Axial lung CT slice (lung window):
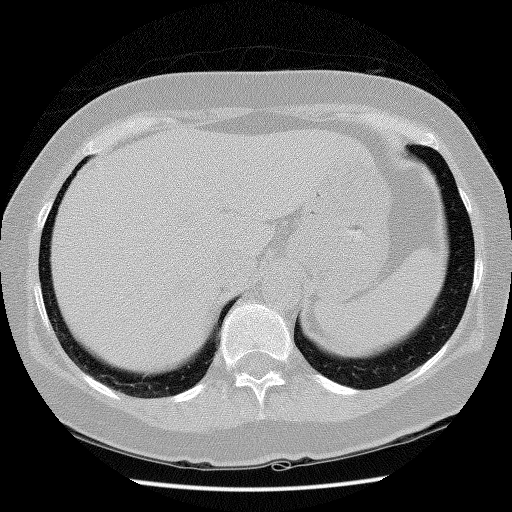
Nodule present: no